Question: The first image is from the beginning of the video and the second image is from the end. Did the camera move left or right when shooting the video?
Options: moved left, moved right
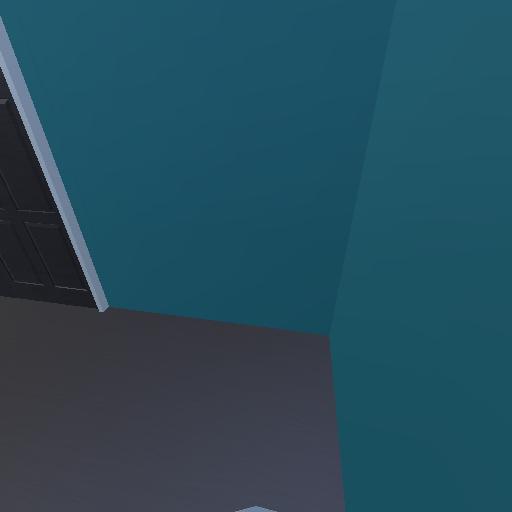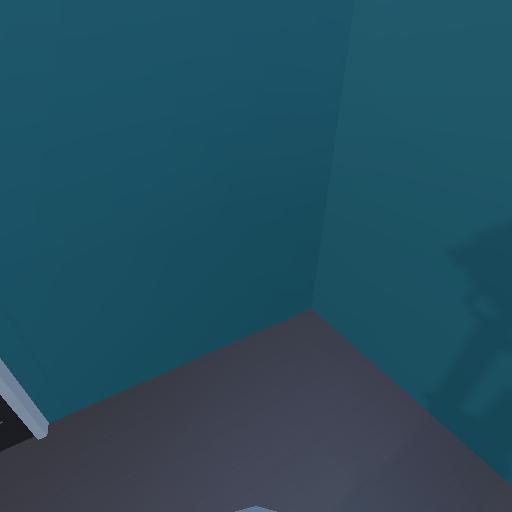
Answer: moved left